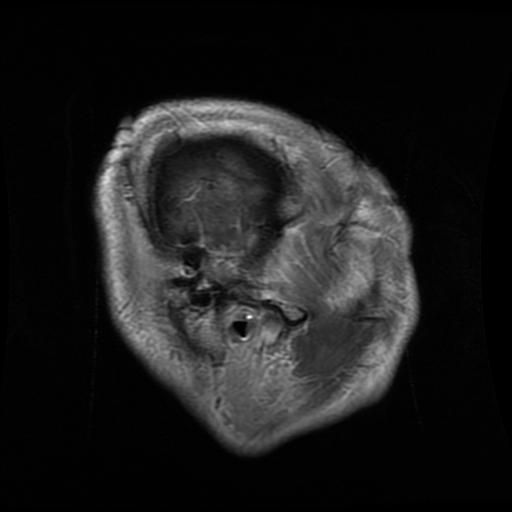
Label: glioma